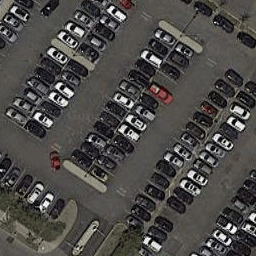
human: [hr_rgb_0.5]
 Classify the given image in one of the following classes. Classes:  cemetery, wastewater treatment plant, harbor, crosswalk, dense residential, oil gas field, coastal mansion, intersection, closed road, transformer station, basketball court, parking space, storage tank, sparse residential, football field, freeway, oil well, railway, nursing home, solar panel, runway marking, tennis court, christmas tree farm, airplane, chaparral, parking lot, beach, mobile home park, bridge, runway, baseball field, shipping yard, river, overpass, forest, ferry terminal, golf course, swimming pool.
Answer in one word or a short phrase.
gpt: parking lot